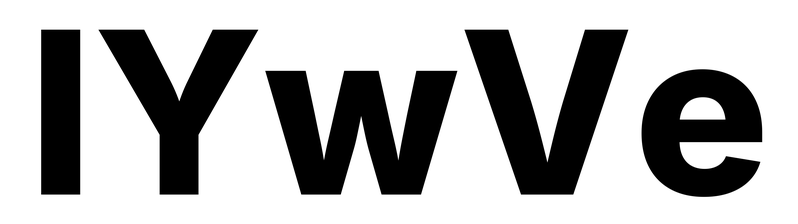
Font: Inter_ExtraBold